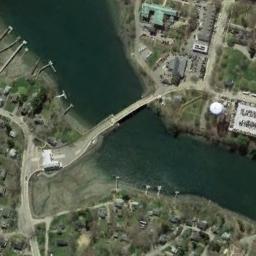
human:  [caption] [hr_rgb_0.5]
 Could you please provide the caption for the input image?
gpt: There is a bridge over the river between many buildings and trees .

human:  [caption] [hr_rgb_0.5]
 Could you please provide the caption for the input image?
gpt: A bridge connects the land on both sides of the turquoise water  There are many buildings and roads on the land .

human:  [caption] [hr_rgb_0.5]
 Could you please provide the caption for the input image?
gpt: A bridge built on a green river and some buildings on one side of the river .

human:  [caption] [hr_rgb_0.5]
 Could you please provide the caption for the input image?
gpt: The bridge is bi-directional, And the water in the river is nearly black .

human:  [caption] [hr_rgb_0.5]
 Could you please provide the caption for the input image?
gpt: Many buildings are at either end of the bridge .